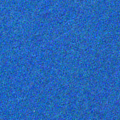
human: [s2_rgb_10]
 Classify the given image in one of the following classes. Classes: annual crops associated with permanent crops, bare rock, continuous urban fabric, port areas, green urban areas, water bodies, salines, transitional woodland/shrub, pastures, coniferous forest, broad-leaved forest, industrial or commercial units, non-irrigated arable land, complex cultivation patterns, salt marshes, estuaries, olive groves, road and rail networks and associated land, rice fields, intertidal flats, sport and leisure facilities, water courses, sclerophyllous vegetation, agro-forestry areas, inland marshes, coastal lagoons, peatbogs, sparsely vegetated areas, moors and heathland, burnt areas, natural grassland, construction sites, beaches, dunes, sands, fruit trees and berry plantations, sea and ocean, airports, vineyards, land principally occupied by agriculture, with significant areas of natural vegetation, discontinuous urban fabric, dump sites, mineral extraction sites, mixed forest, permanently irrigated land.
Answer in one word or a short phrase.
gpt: sea and ocean